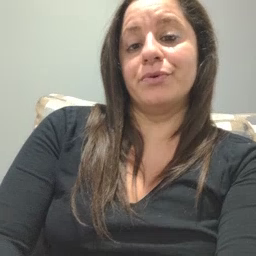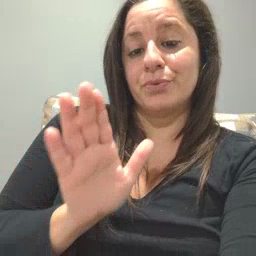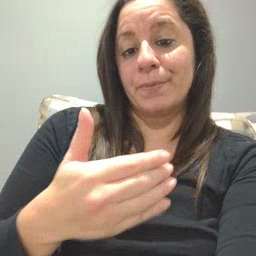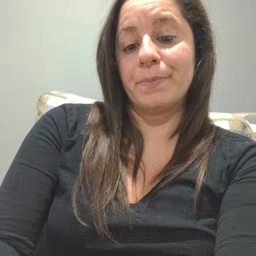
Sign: room